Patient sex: M
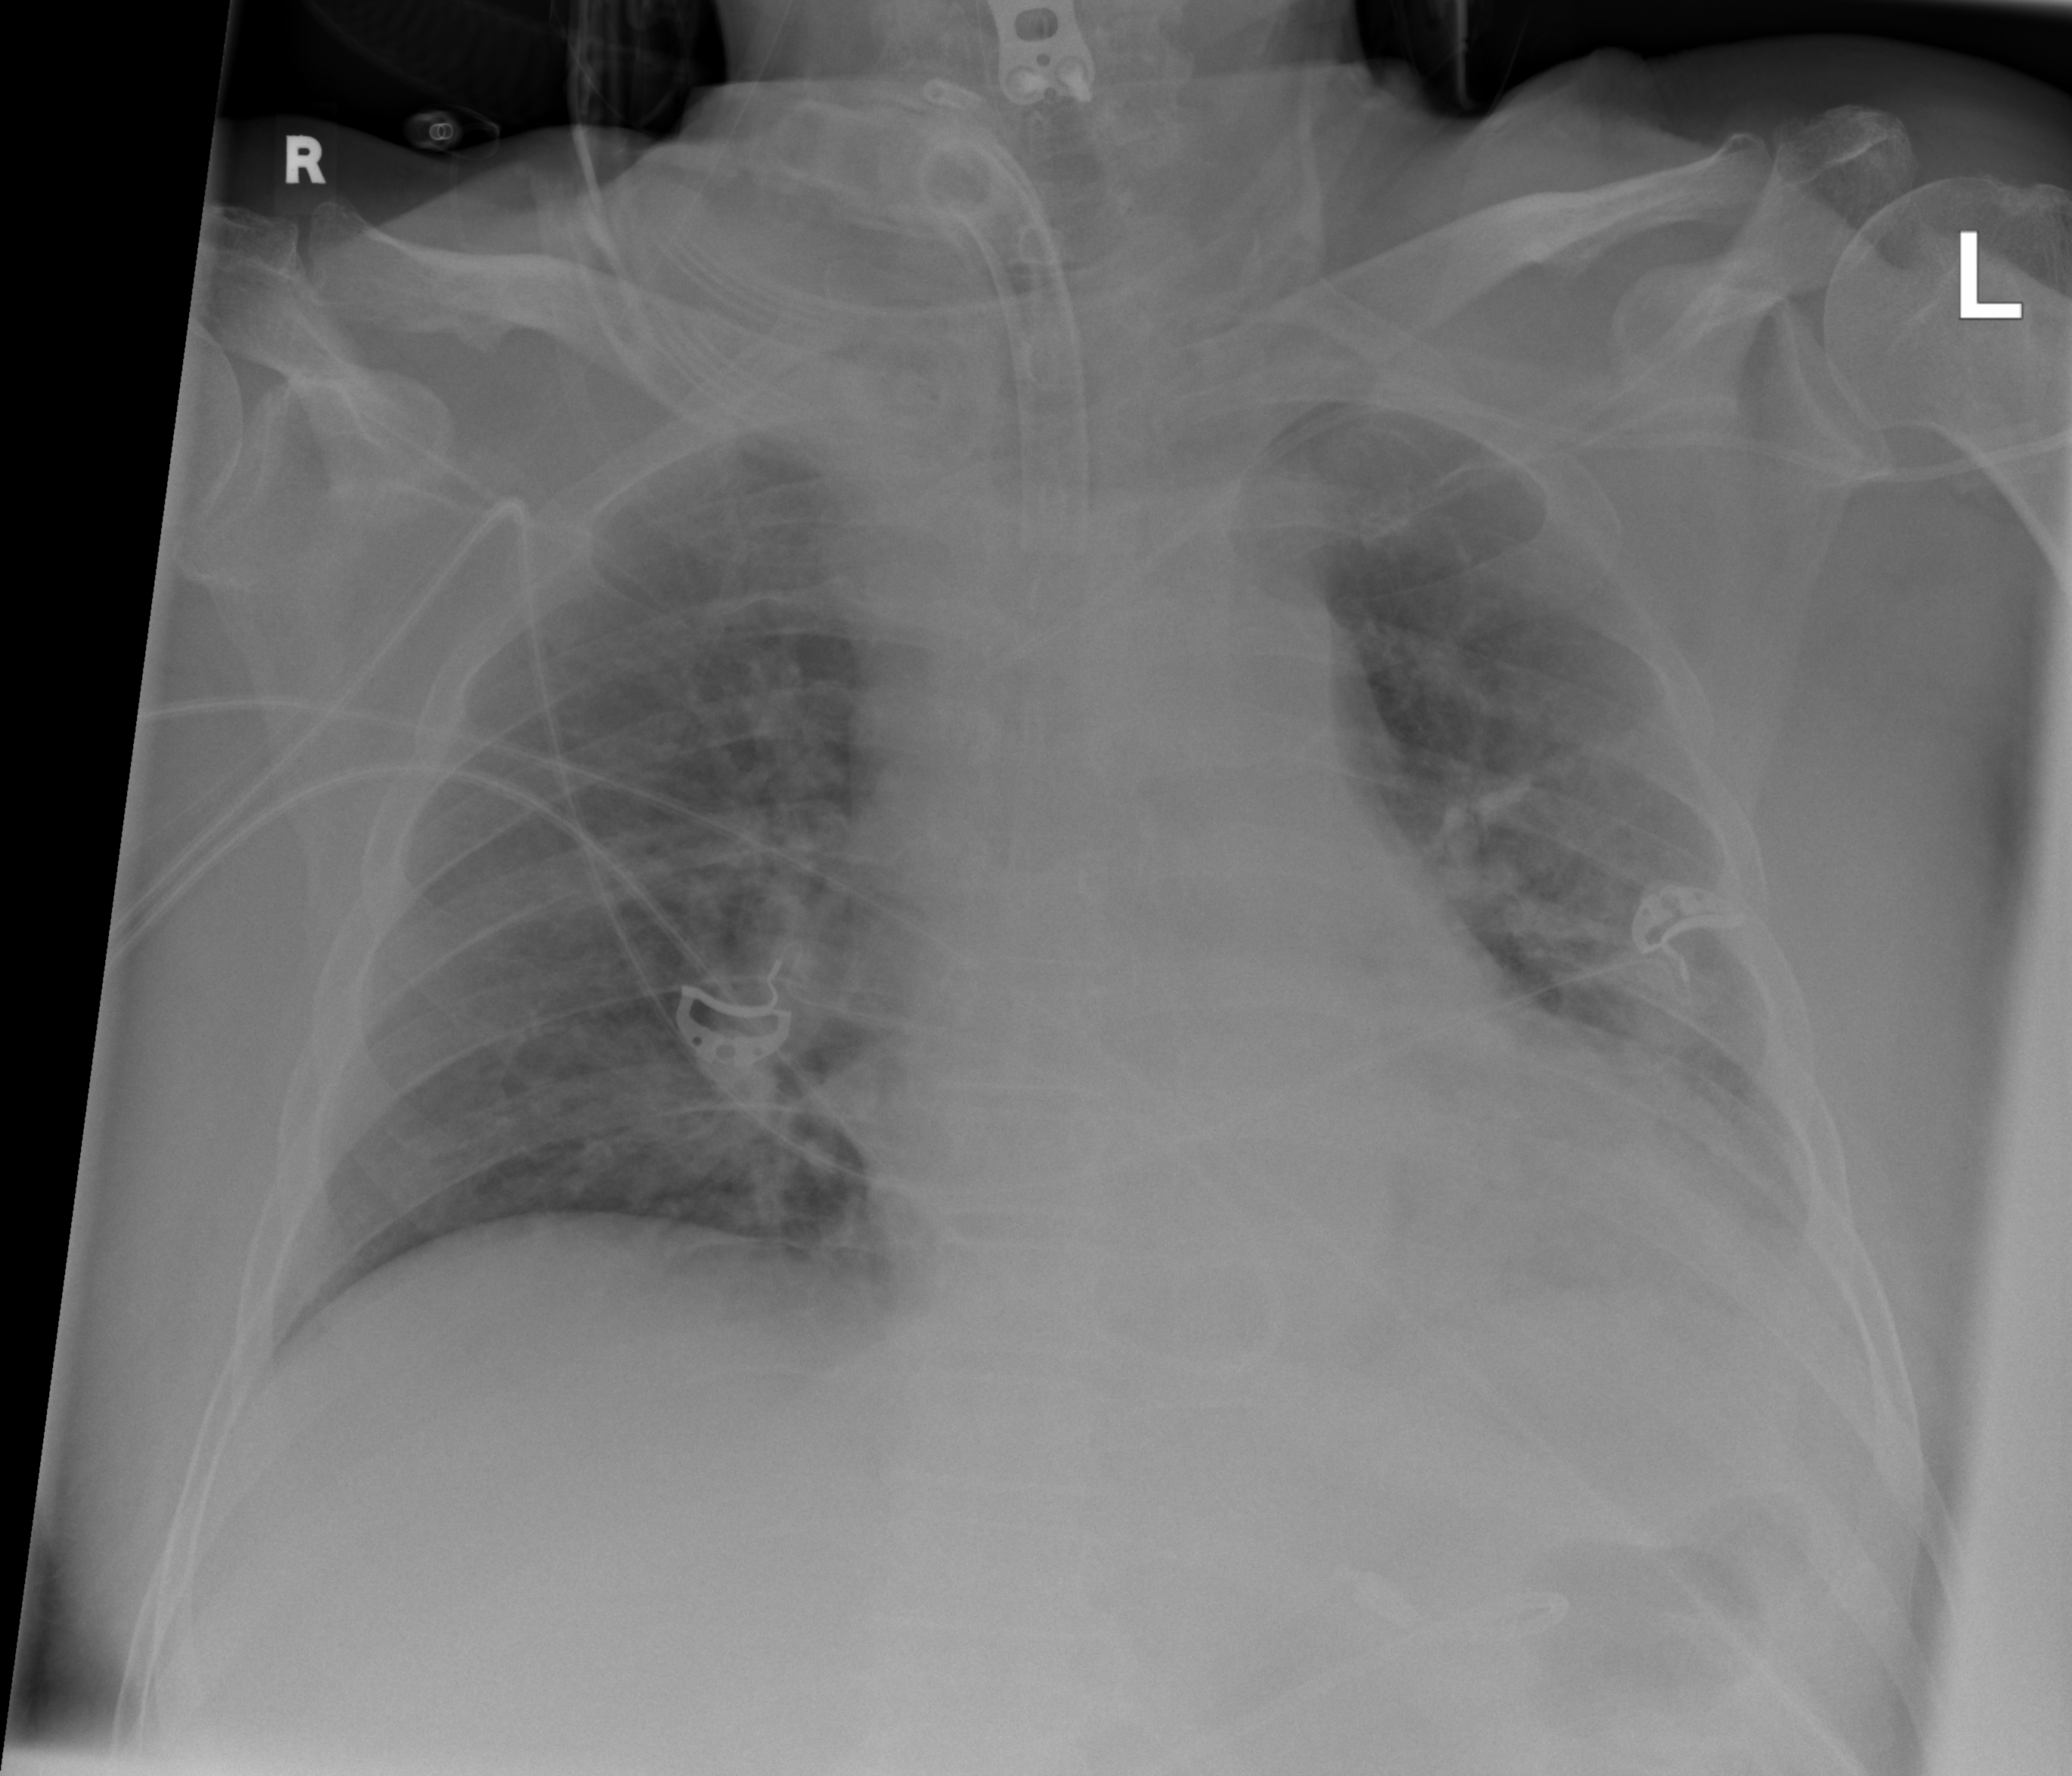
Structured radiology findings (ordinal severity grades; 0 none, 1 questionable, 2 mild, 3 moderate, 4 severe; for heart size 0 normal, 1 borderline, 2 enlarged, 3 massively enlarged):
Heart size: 1
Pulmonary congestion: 2
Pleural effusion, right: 0
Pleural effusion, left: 2
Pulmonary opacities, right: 2
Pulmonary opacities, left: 2
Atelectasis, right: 2
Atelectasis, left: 2